Question: I'm having quite a challenge... I have a web page where the user clicks on images, those images have to be added together to create only one image and the user must be able to download that group of images as only one...
I have no idea how to do this, any tip or info so I can start researching?
Here is an example I found searching with google:
In my case each of the squares of the image would be a totally different image but this Is what I have to achieve...

Thanks!
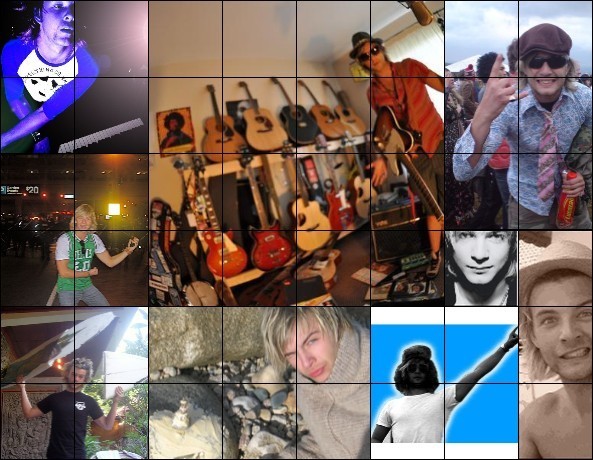
Answer: Ok, I find the way to do this server side... ImageMagick it's the answer and the RMagick gem if you guys are using ruby!
There is a command called montage that will do the job! Here is more information about it! <URL>
Hope it helps to anybody there!